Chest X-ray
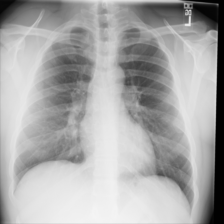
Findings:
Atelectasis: negative
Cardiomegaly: negative
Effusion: negative
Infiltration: negative
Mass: negative
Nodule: negative
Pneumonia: negative
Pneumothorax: negative
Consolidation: negative
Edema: negative
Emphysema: negative
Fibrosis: negative
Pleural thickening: negative
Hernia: negative